Field crop: maize
Growth stage: 1
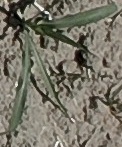
Species: sorghum